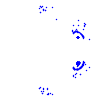
Particle: electron